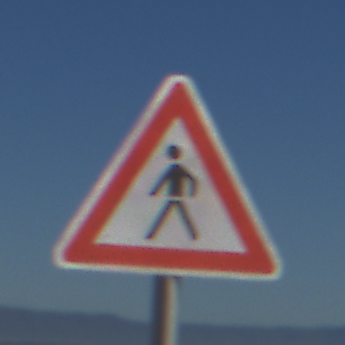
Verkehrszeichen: FussgaengerRechts
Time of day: MorningAfternoon
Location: Outdoor (RoadRail)
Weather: Clear
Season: NotSpecified
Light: Natural